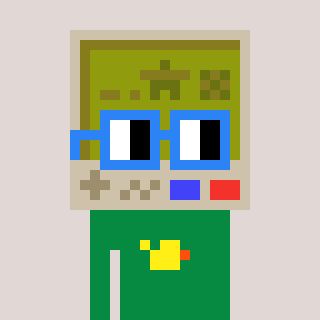
a pixel art character with square blue glasses, a gameboy-shaped head and a green-colored body on a warm background